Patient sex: M
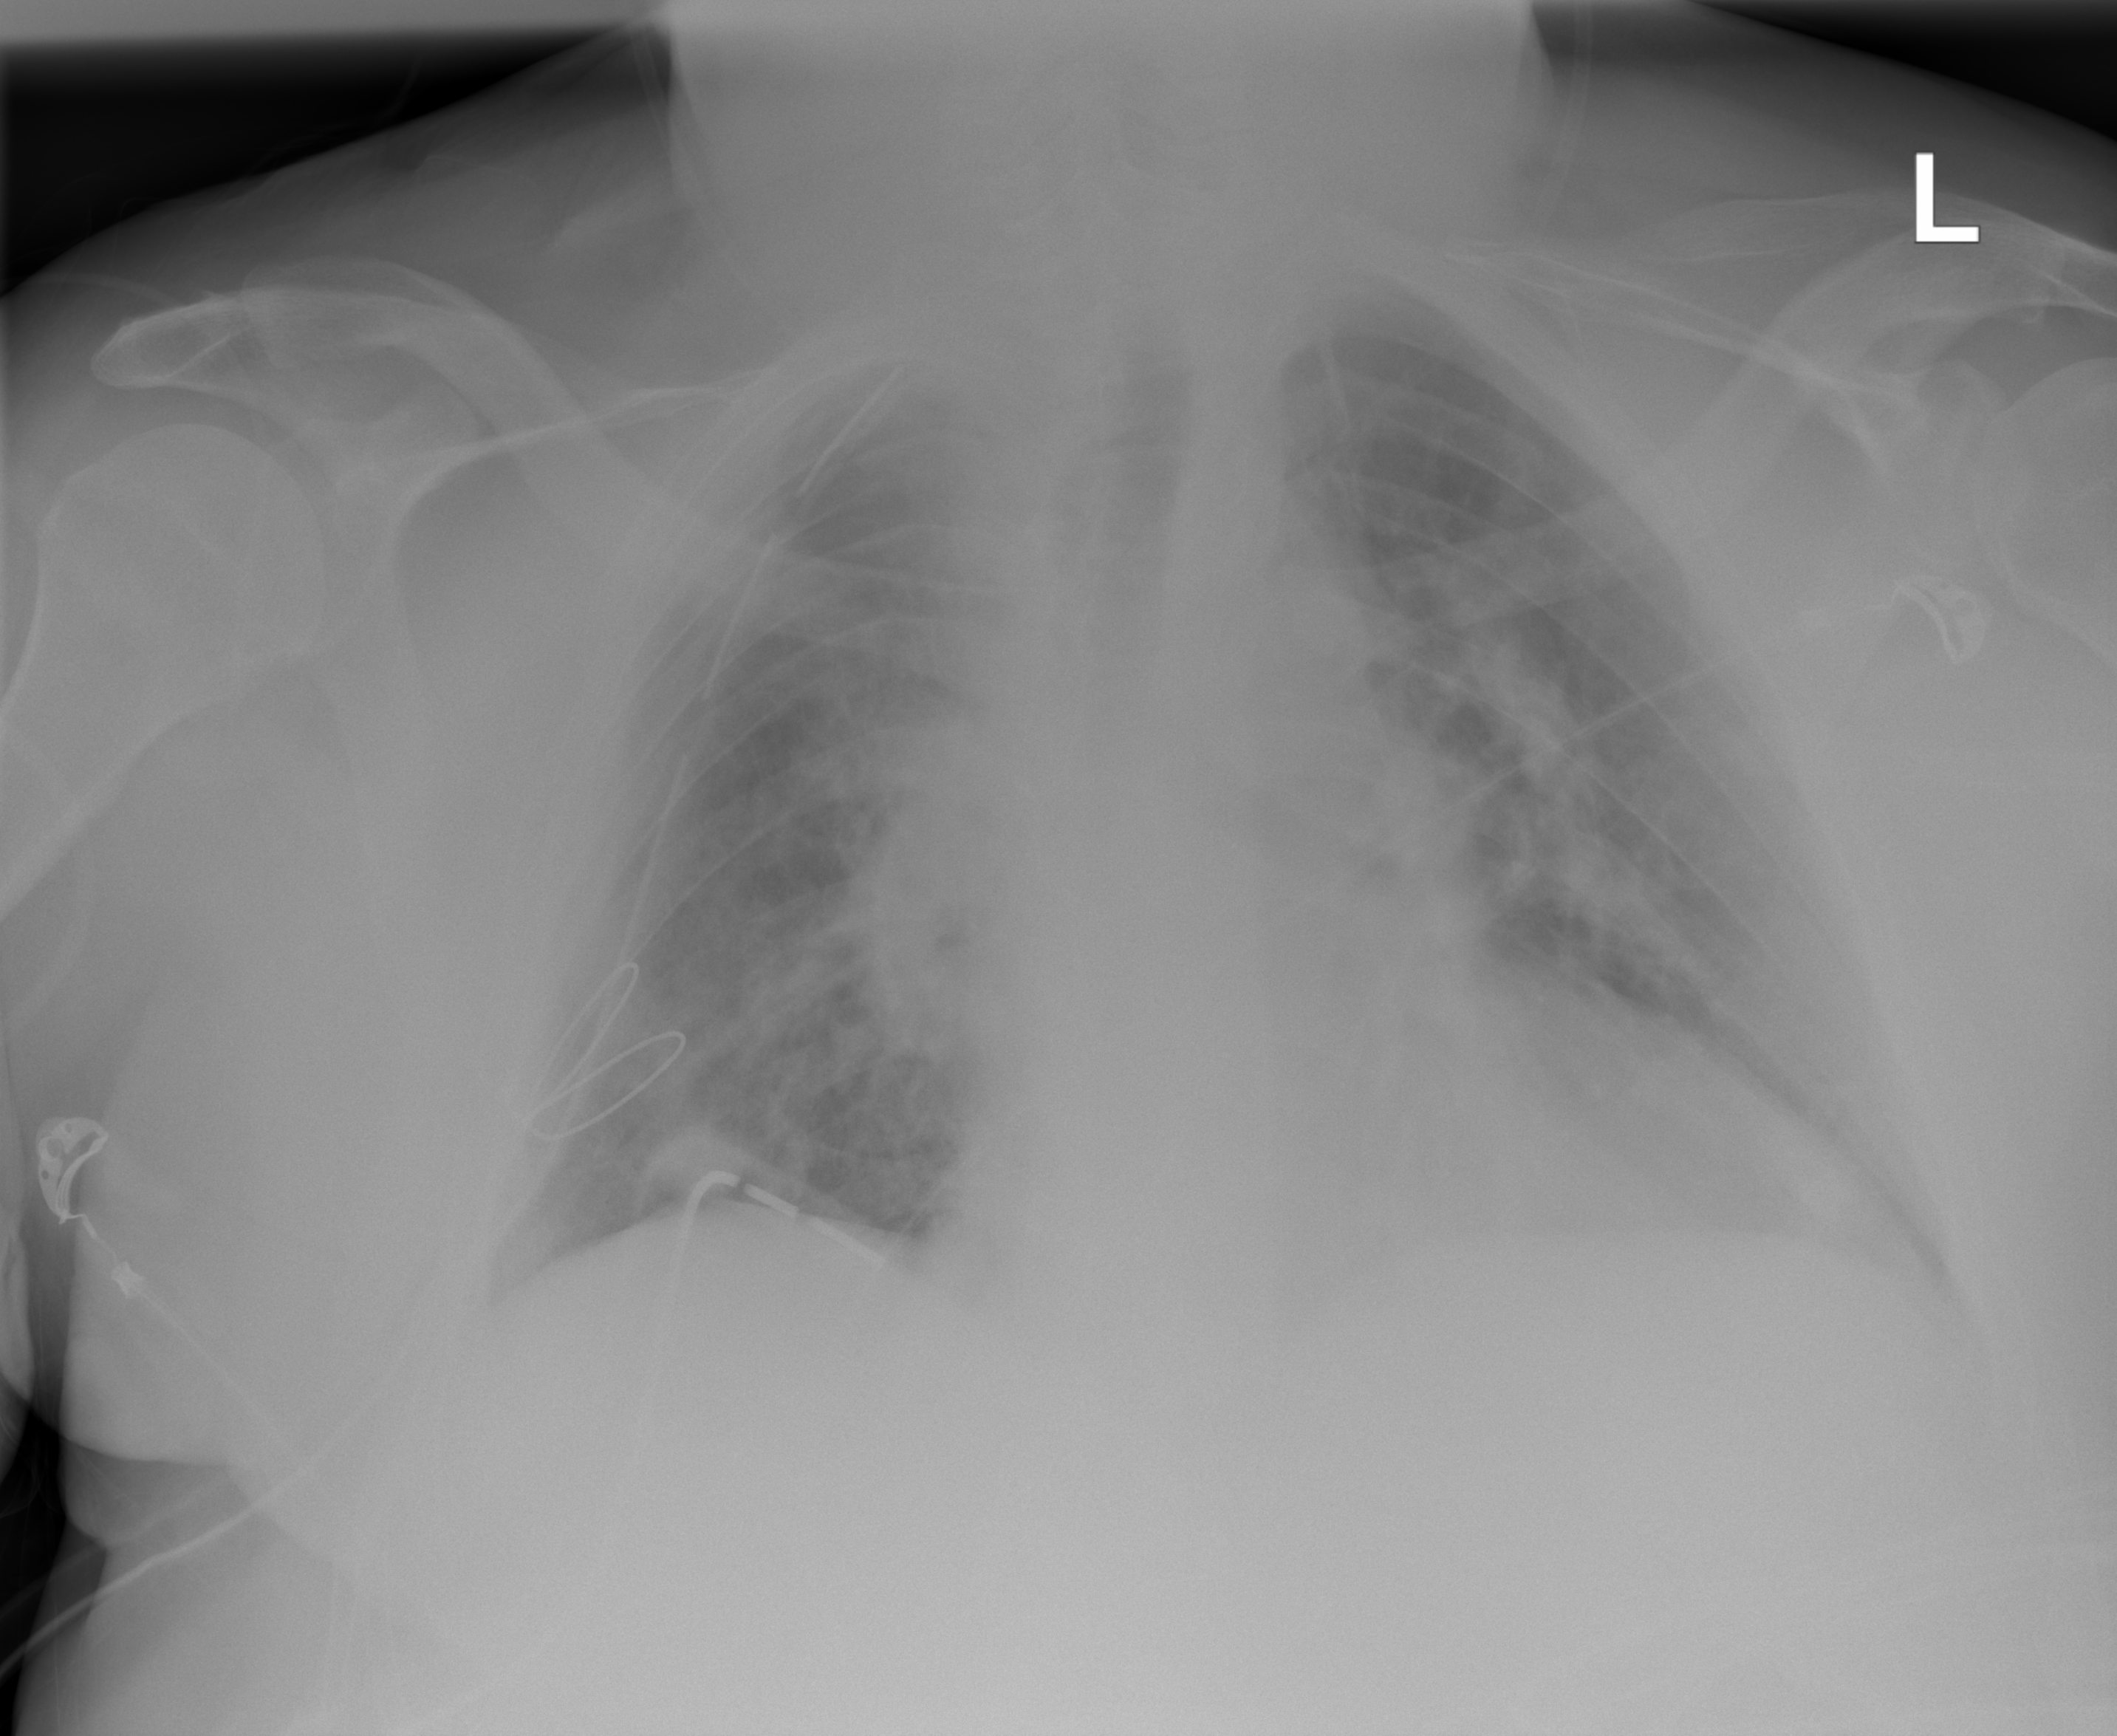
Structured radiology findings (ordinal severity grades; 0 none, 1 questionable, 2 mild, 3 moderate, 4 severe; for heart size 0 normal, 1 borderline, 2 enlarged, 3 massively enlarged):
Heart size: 2
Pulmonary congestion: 2
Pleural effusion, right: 0
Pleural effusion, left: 1
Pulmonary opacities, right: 2
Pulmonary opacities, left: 2
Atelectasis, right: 2
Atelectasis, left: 0